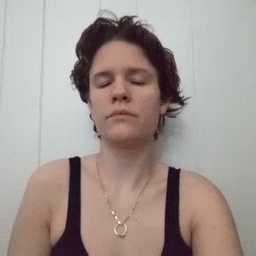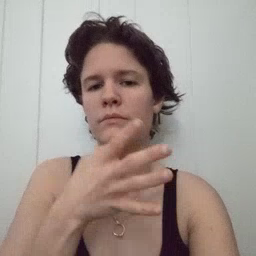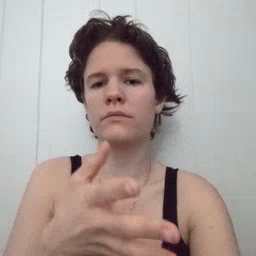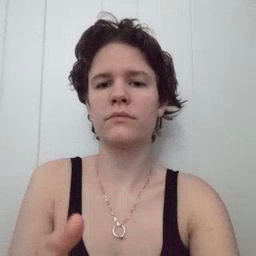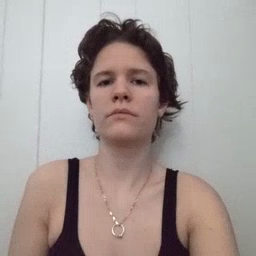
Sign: grandma